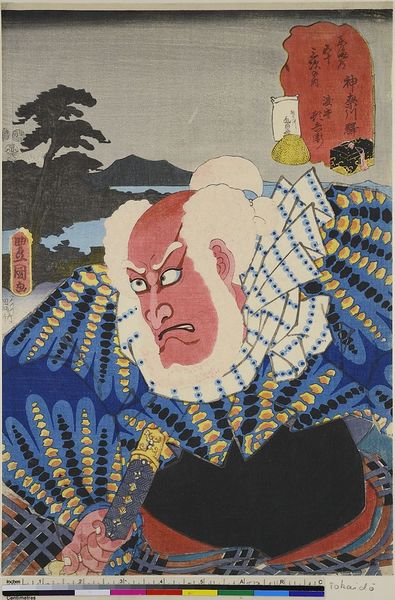
Titel: Kanagawa-Station: Der Schauspieler Ichikawa Ebizo V als der Fährmann Tonbei, aus der Serie: Die 53 Stationen des Tokaido
Künstler: Utagawa Kunisada
Standort: Hamburg
Institution: Museum für Kunst und Gewerbe Hamburg
Schlagwörter: landschaft, sonne, gold, theater, holzschnitt, japan, farben, druckgraphik, druckgrafik, schwert, zeit, schauspieler, farbholzschnitt, schauspielerin, tourismus, reisen, samurai, kabuki, shogun, edo, reproduktionen, druckerzeugnisse, rüstüng, theateraufführung, ukiyo, japan hokusai